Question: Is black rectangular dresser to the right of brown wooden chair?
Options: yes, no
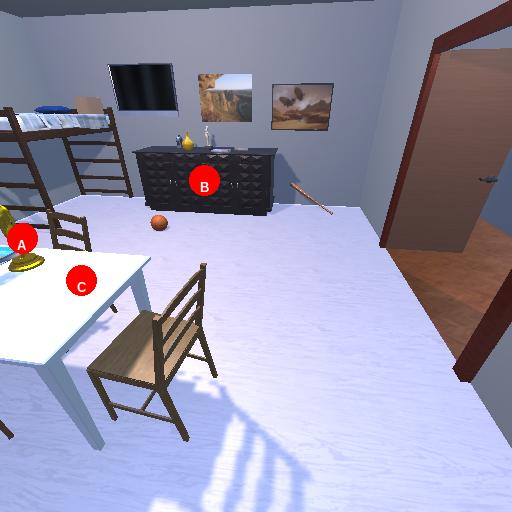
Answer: yes